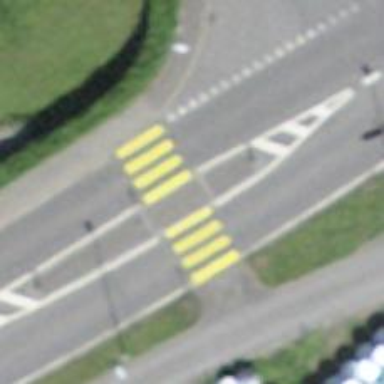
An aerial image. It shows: Uncontrolled crossing with central island on the road.